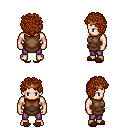
a pixel art fantasy rpg character, male body template, human, light skin, brown tunic, magenta pants, brunette curly afro hairstyle, bronze tiara, brown slippers, four views (front, back, left, right), 2x2 character sprite sheet, small pixel art, hard edges, no anti-aliasing